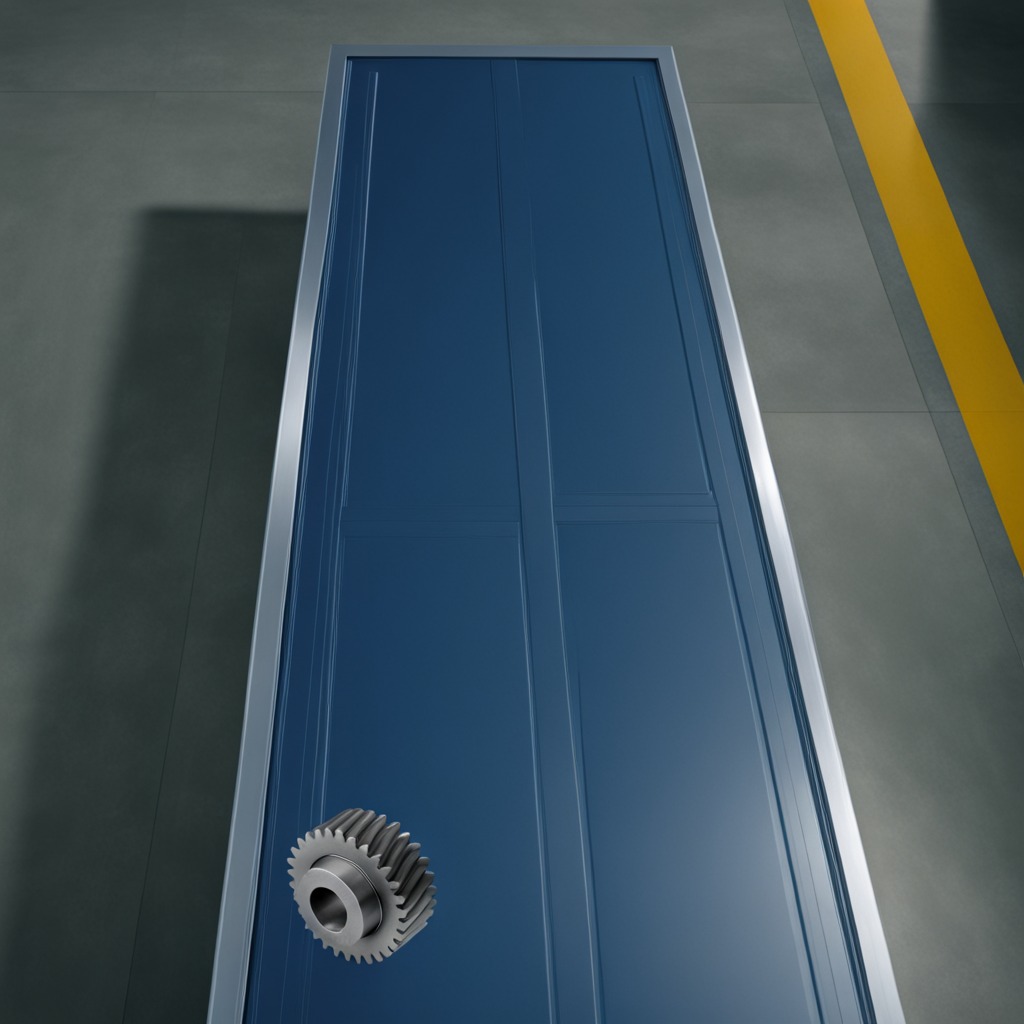
A steel gear with teeth is lying on the toolbox surface in an airplane hangar workshop.